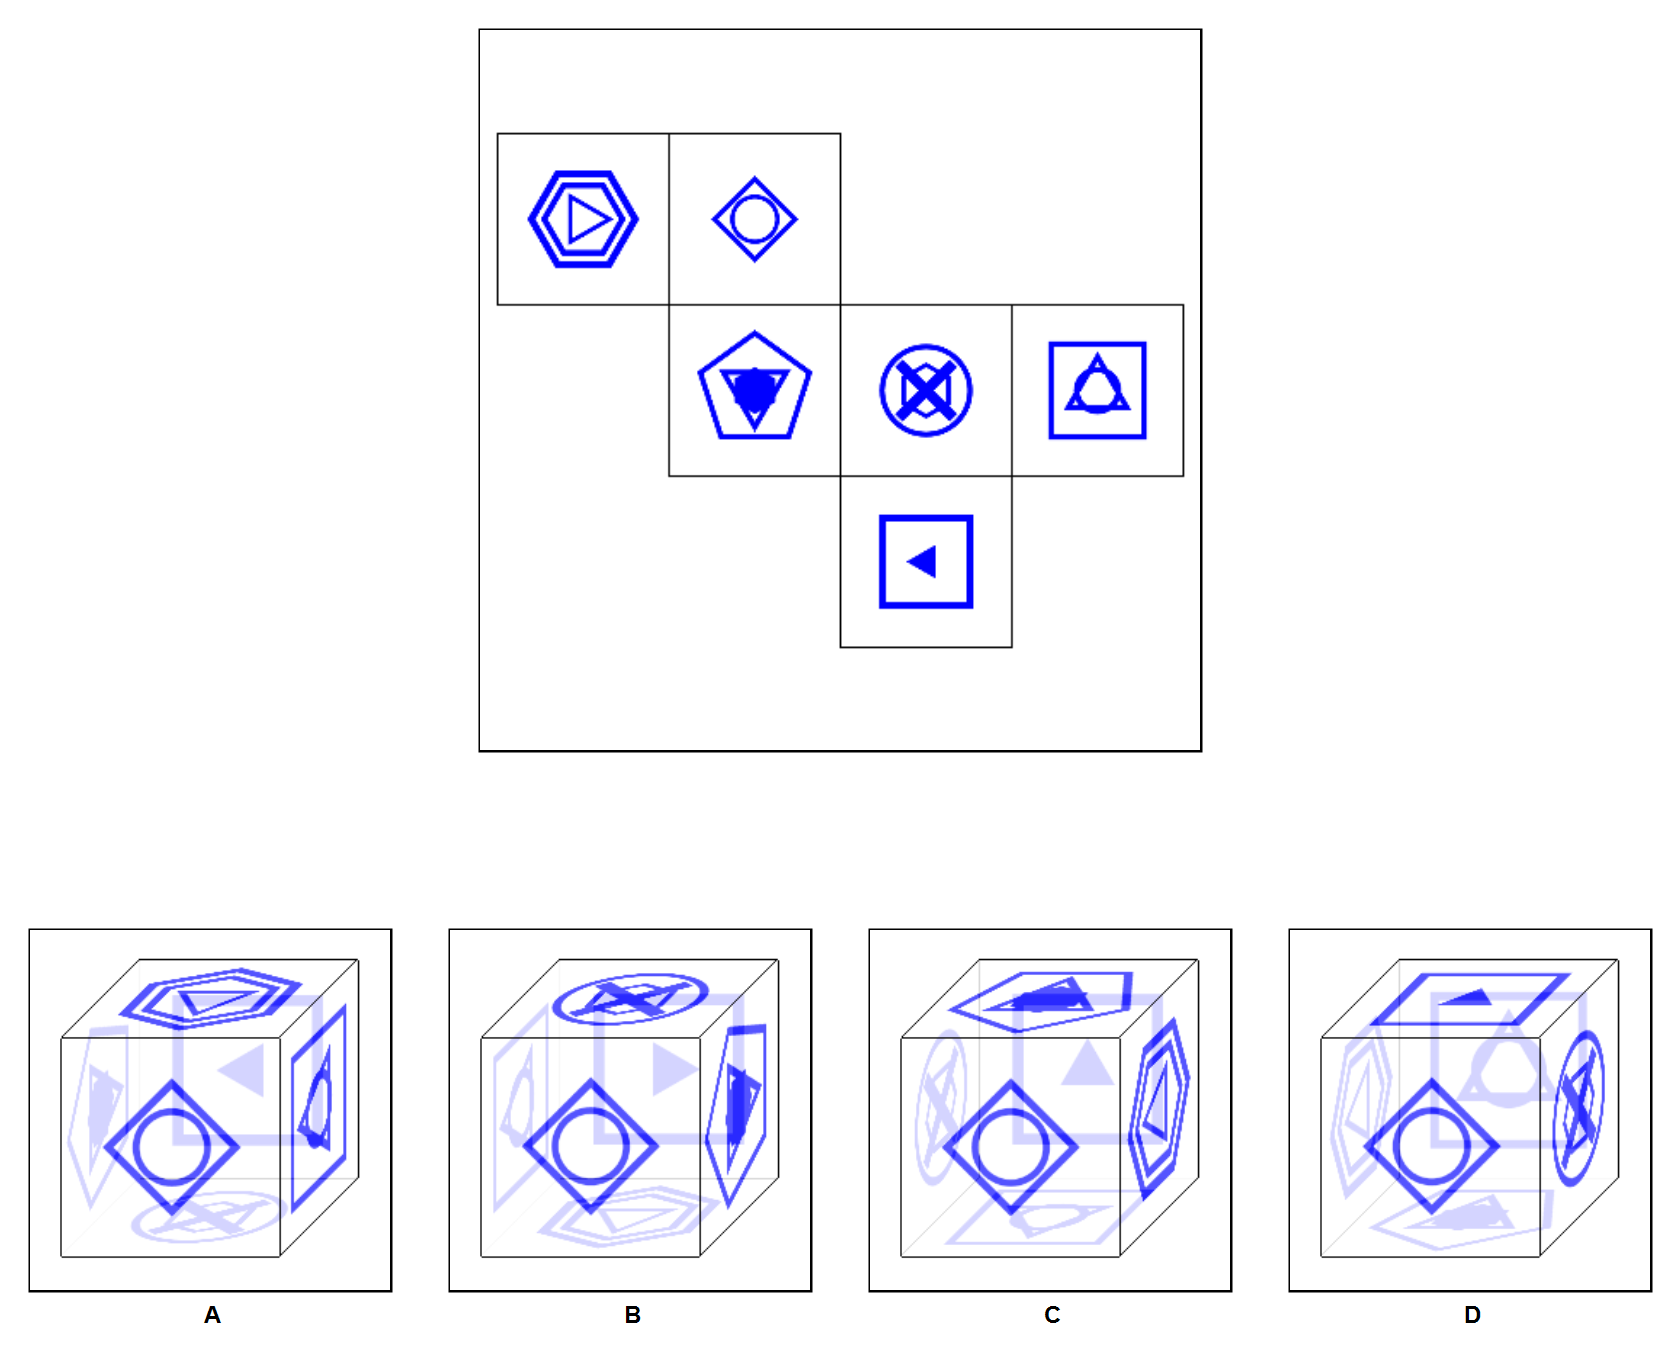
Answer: D